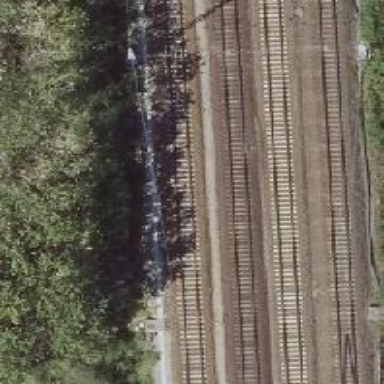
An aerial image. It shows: Railway with electrified contact lines.